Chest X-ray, AP view. Patient: 57 years old, sex F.
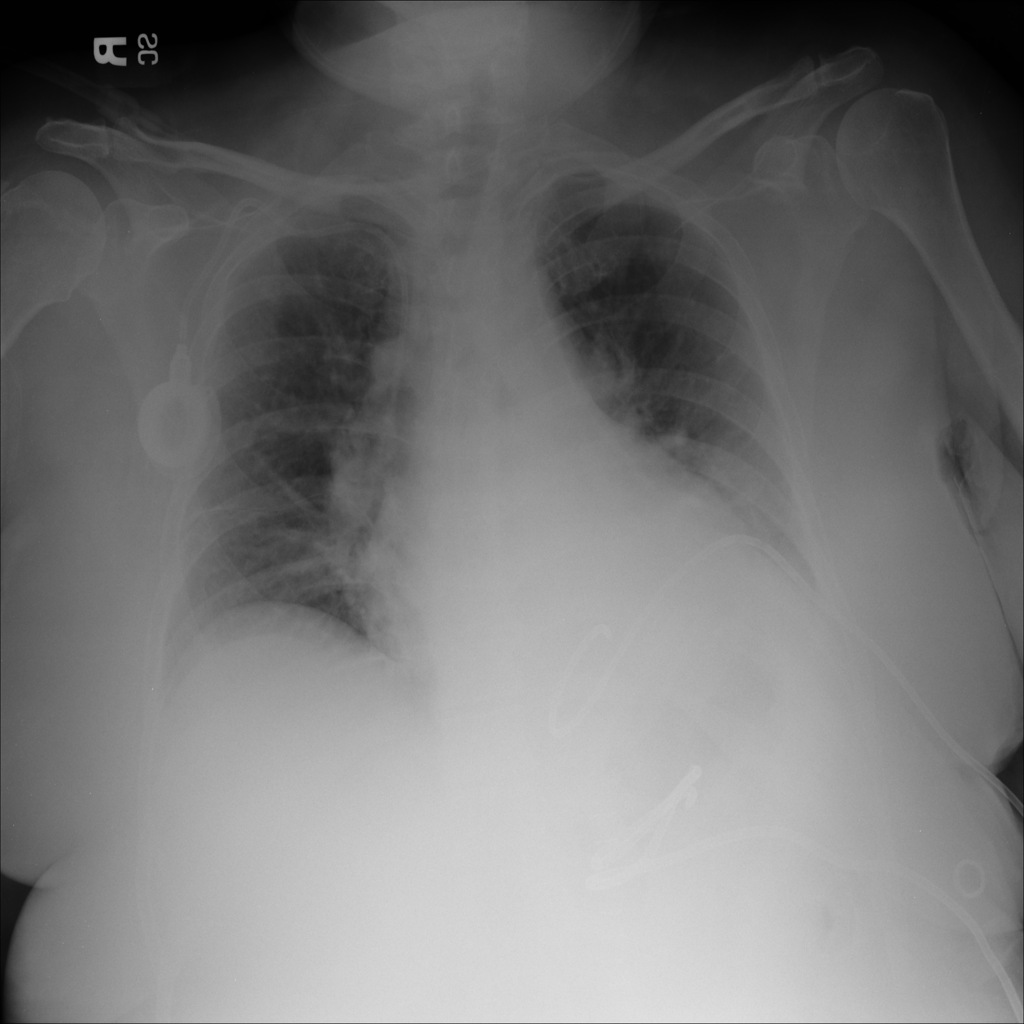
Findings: No Finding